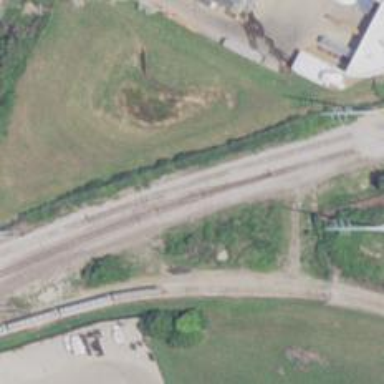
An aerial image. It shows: Railway spur service.